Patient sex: F
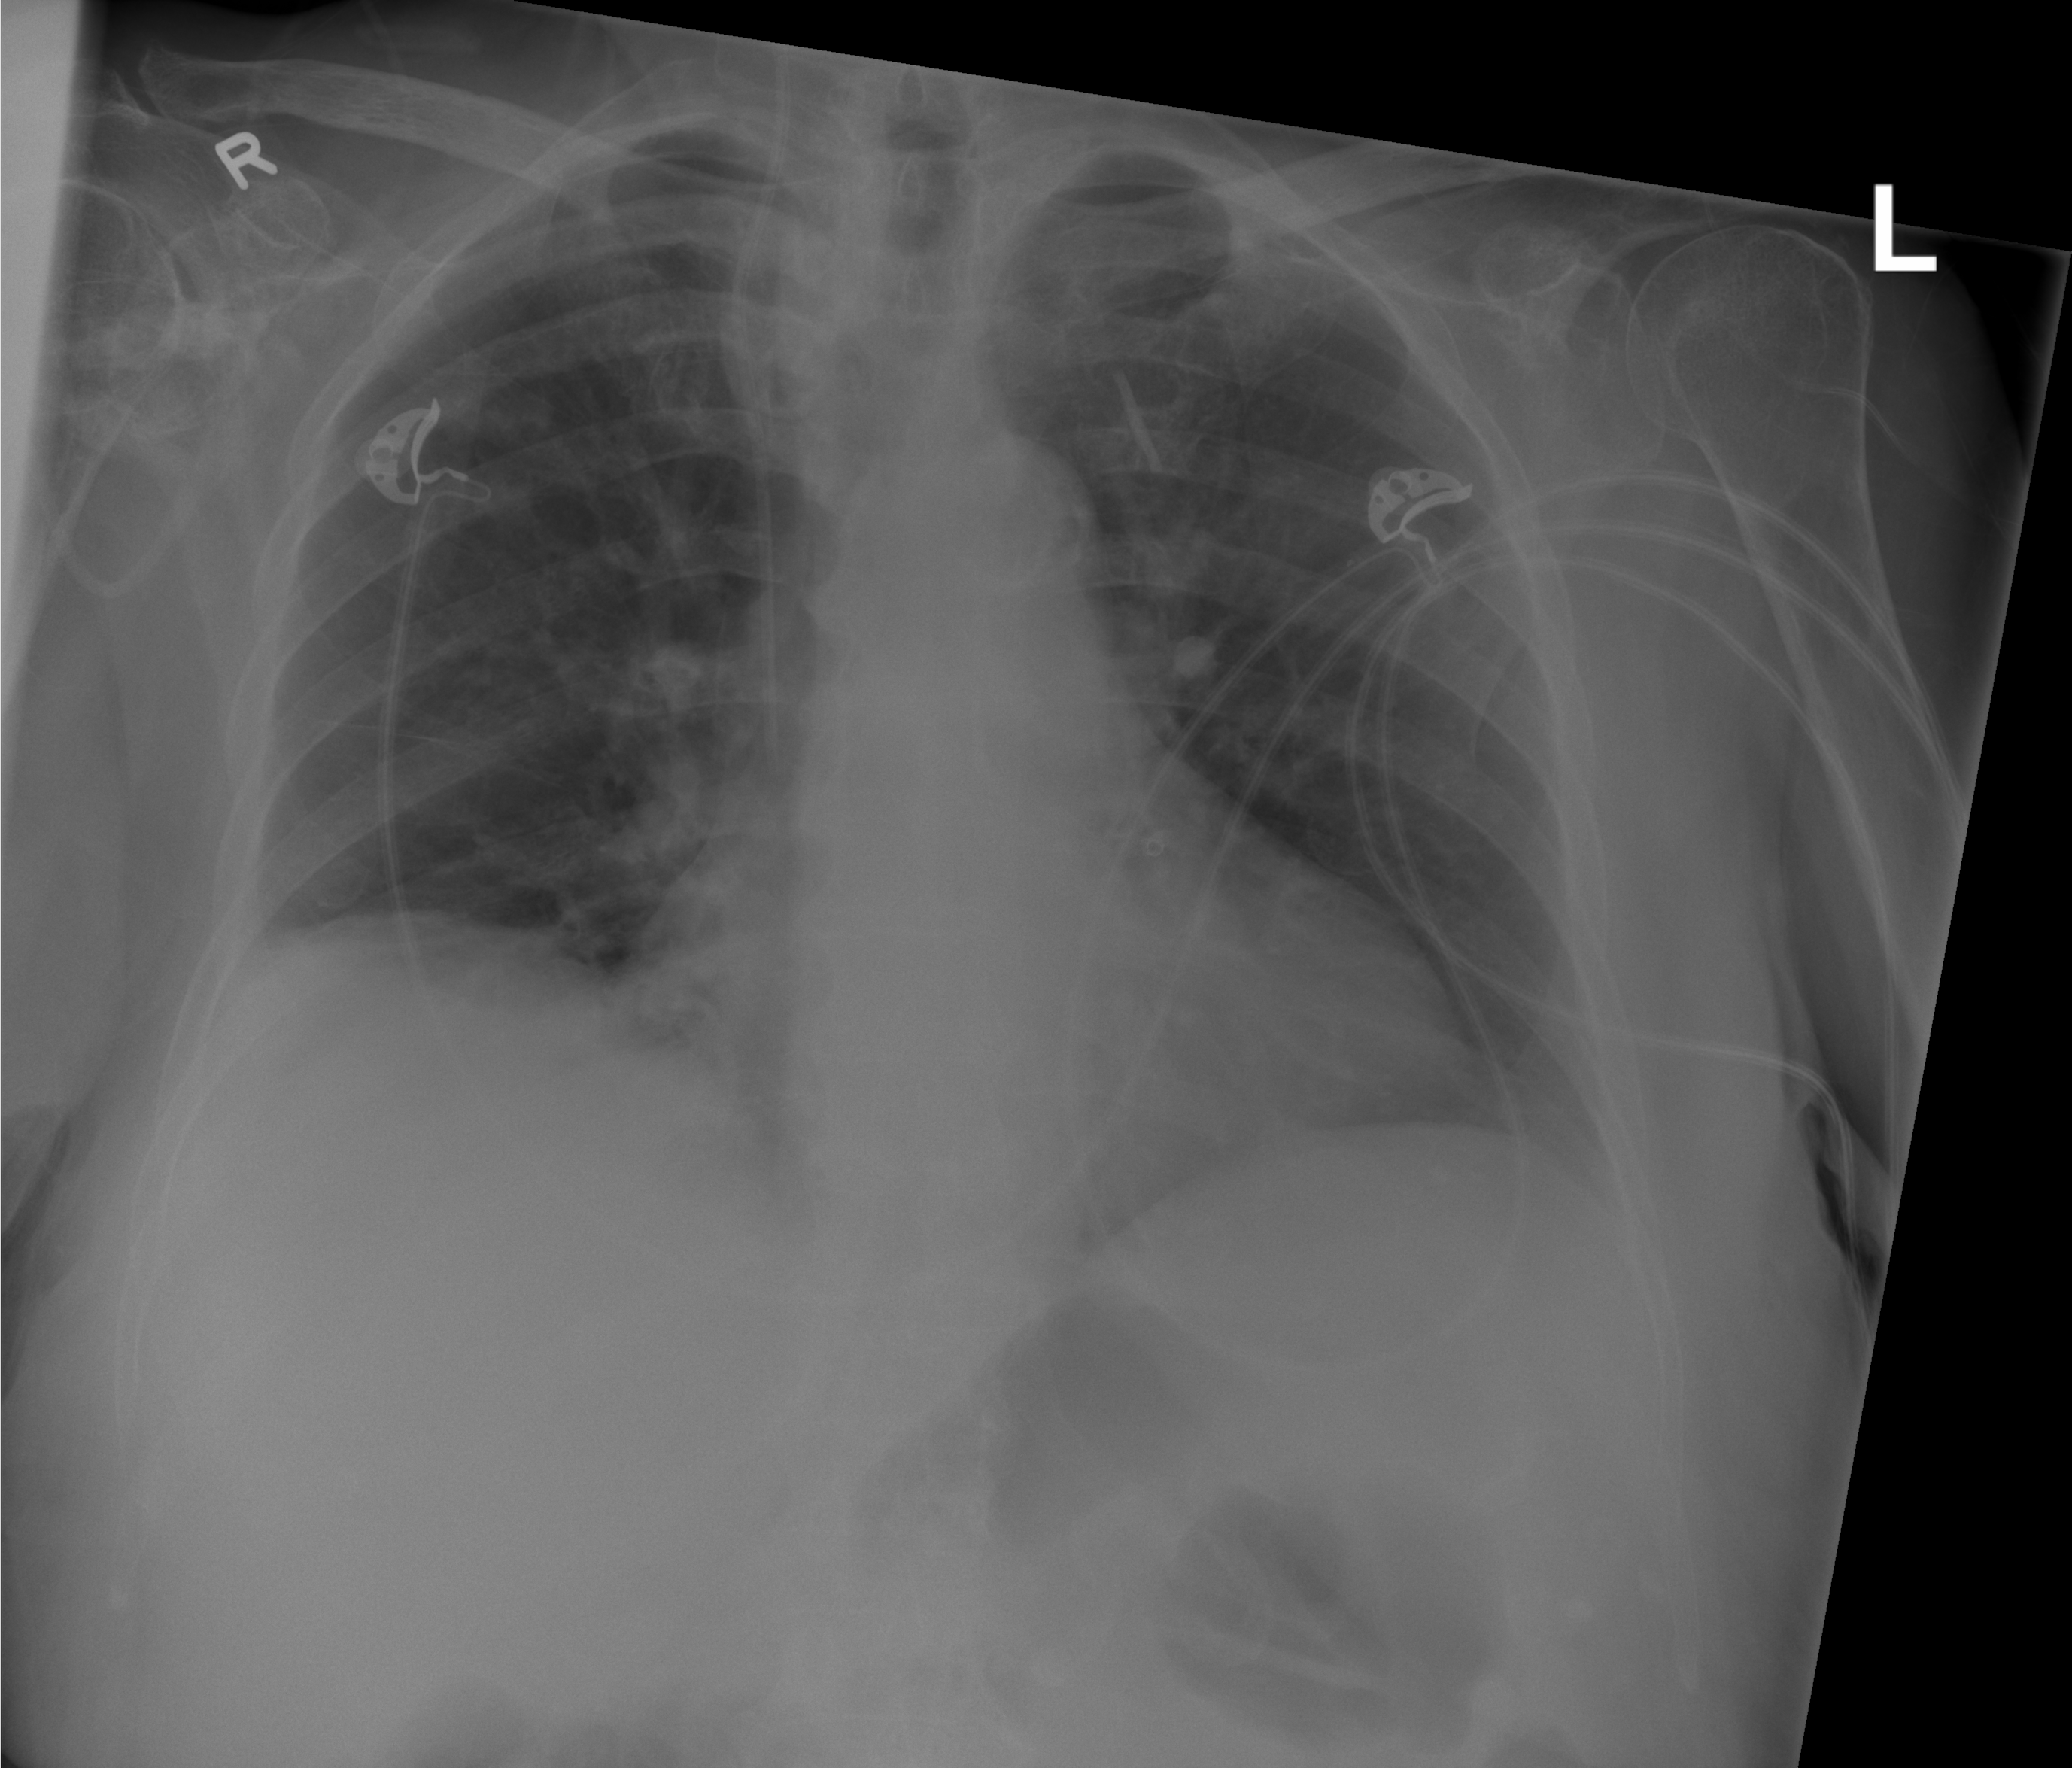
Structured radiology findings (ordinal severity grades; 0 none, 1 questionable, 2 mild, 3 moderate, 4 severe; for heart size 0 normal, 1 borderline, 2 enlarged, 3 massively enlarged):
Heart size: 1
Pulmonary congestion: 0
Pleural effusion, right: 2
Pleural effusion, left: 0
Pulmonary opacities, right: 0
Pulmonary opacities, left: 0
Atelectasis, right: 0
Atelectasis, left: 0